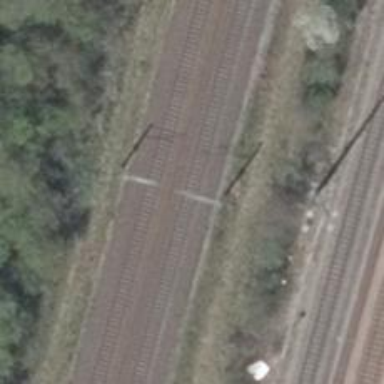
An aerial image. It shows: Milestone along the railway with catenary mast.